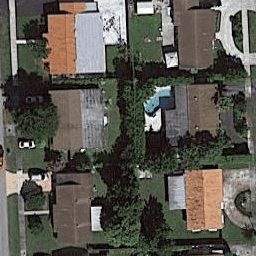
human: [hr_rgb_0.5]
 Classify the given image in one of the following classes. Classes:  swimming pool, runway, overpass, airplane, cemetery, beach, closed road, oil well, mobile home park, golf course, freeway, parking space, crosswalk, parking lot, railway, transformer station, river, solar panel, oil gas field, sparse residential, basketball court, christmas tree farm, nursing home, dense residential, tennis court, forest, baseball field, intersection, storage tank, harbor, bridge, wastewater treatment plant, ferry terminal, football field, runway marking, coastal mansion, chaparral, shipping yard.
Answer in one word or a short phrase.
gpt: dense residential